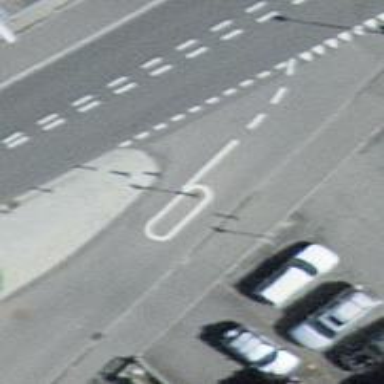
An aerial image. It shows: Bollard.